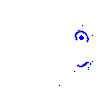
Particle: kaon